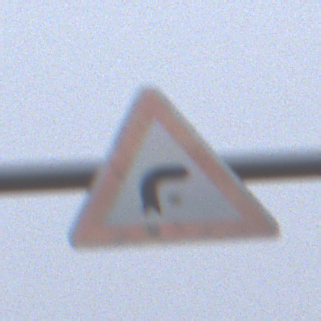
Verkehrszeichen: KurveRechts
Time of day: MorningAfternoon
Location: Outdoor (RoadRail)
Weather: Overcast
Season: NotSpecified
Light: Natural